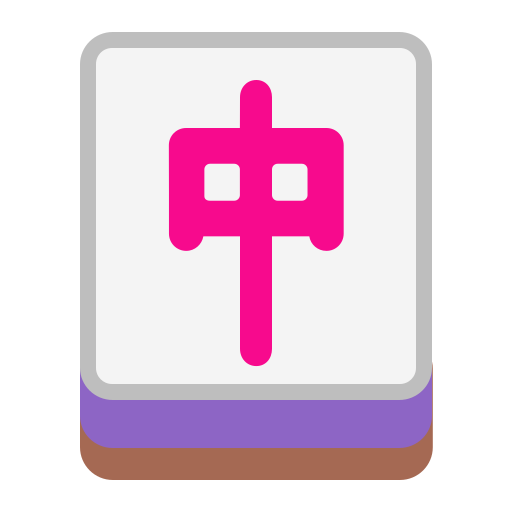
mahjong red dragon flat